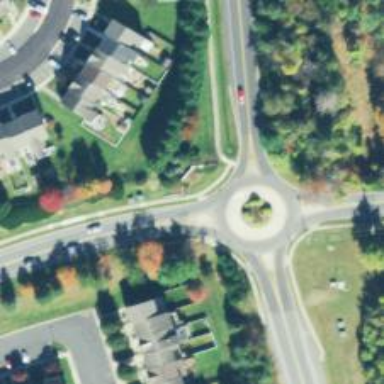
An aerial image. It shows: Secondary road around roundabout.